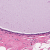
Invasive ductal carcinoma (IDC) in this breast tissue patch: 0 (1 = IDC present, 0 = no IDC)